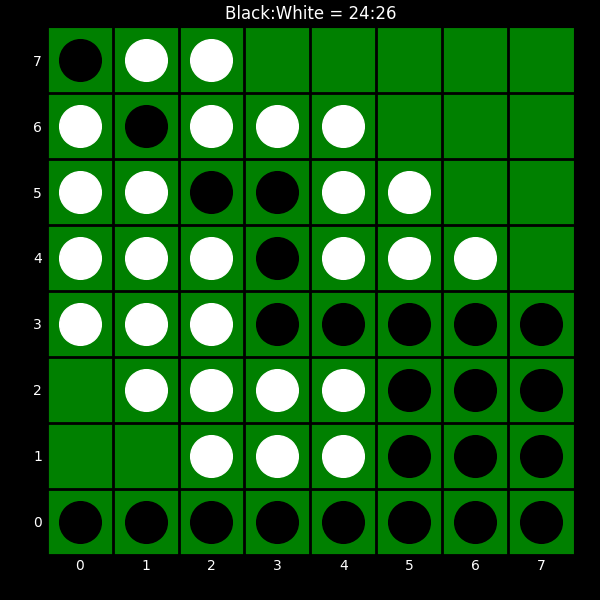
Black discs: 24
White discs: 26